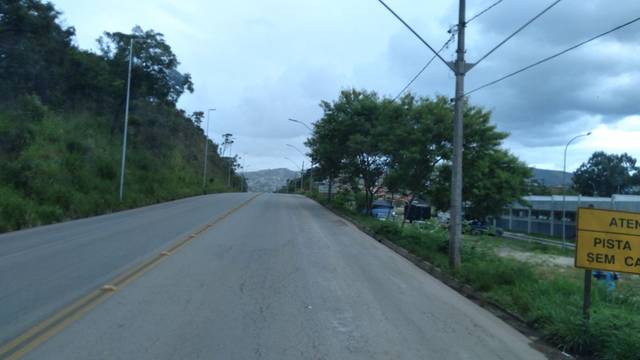
Region: Brazil
Coordinates: -19.877, -43.87